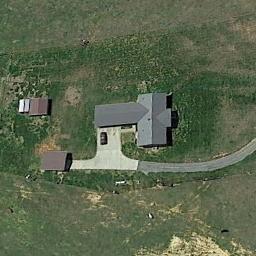
Label: residential